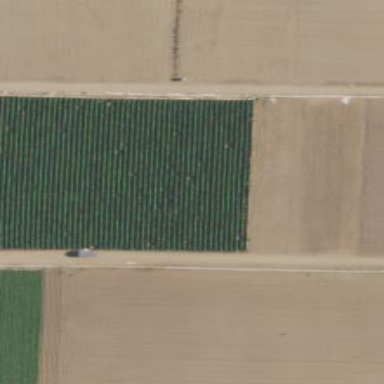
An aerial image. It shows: Crop field within farm area.